Aerial crown-view tile of a tropical tree (Barro Colorado Island, Panama), acquired 20241014:
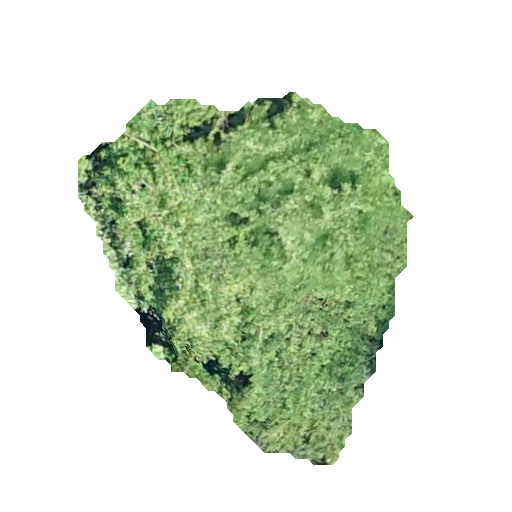
Species: Hura crepitans
GBIF accepted scientific name: Hura crepitans
Crown area: 129.302 m²